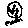
Label: moon